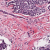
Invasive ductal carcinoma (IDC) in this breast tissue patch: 1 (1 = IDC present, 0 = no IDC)